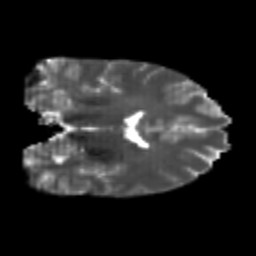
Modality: T2w
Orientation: coronal
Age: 24
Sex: male
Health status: healthy
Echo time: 0.074 s